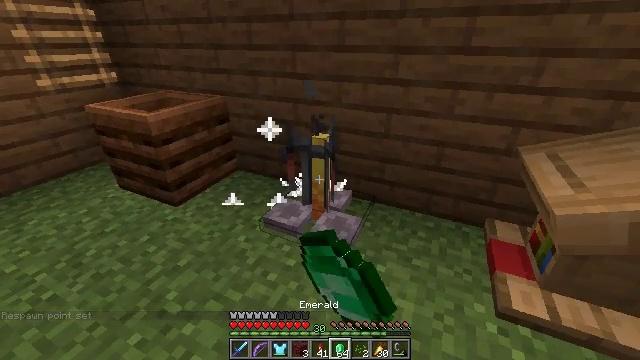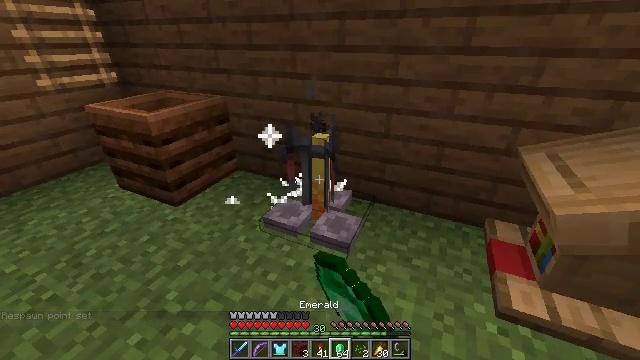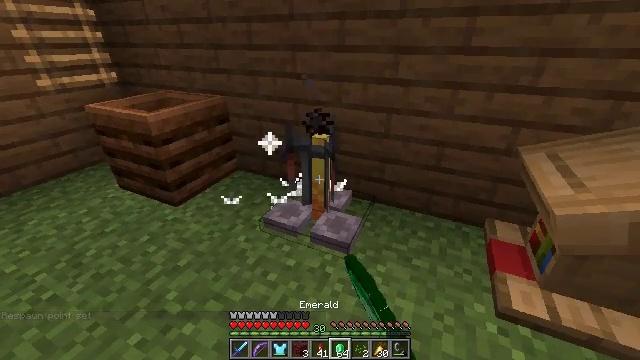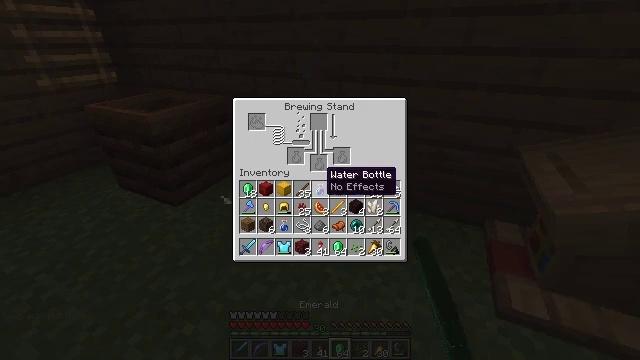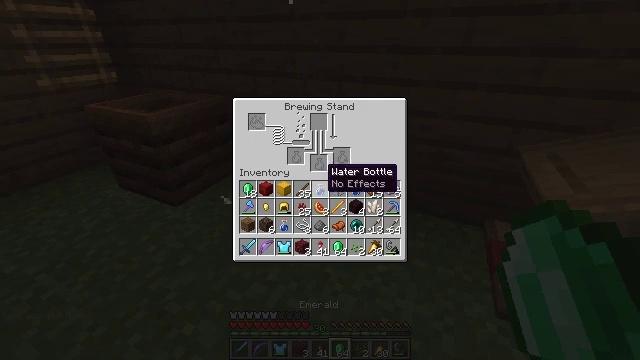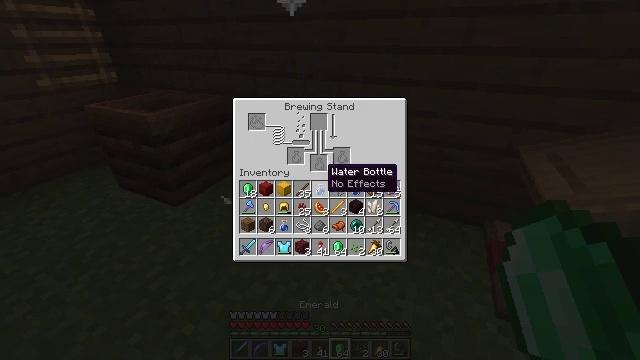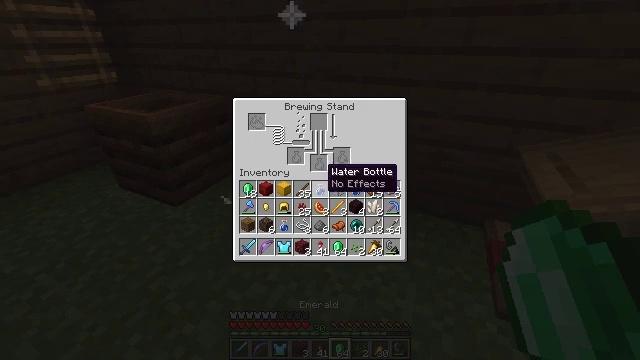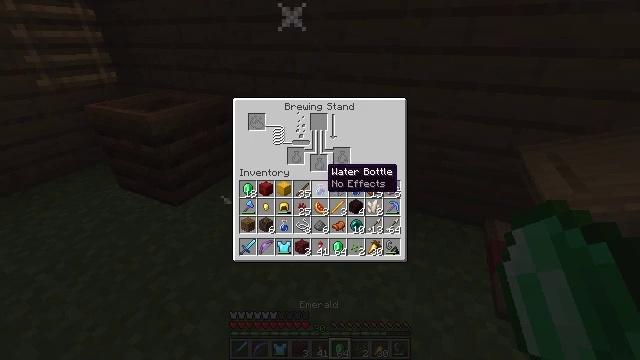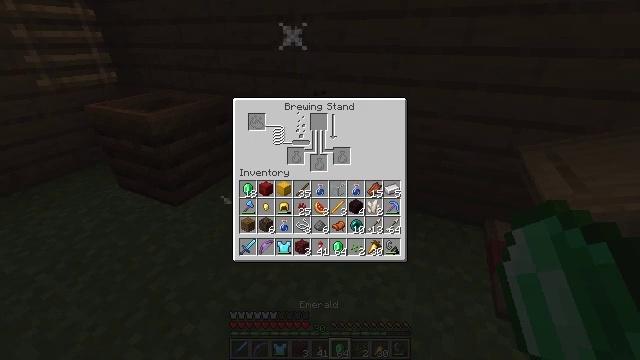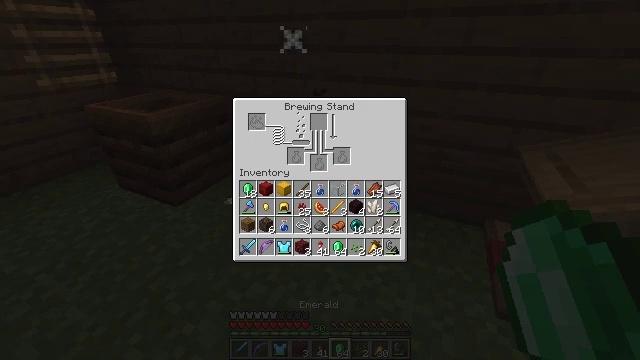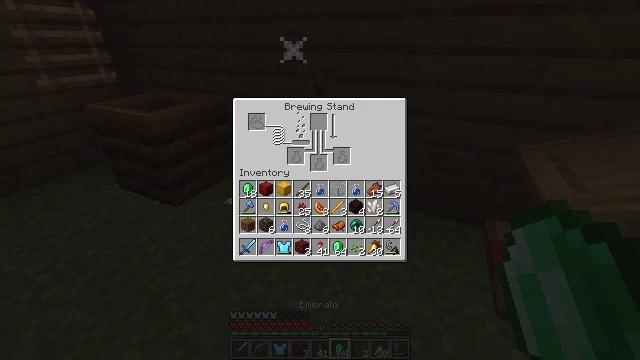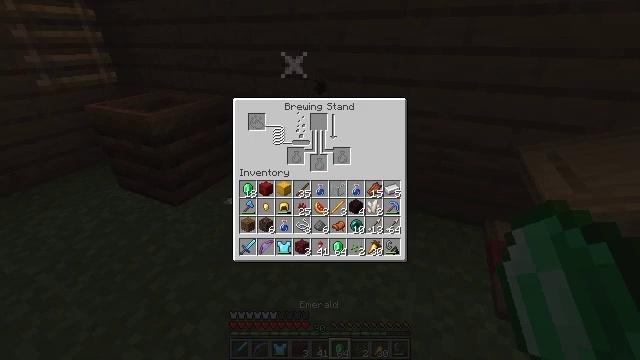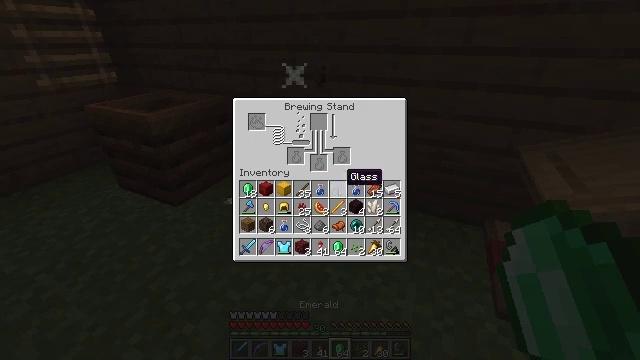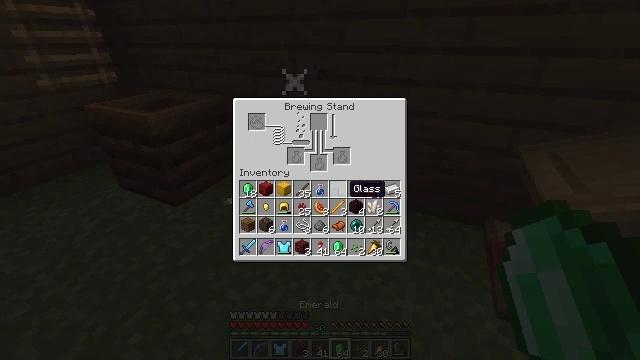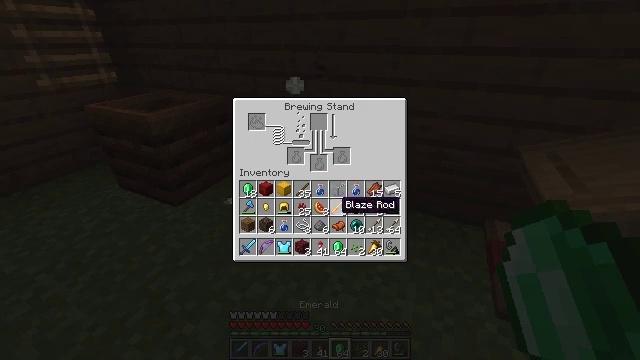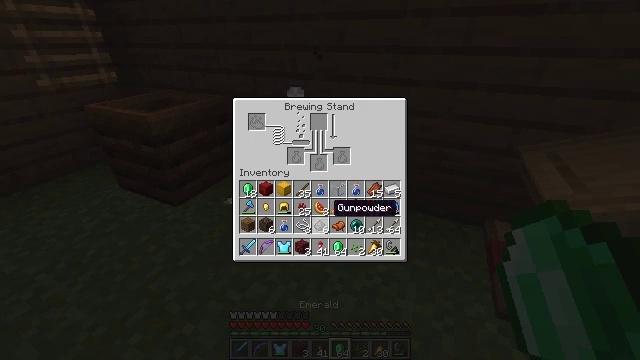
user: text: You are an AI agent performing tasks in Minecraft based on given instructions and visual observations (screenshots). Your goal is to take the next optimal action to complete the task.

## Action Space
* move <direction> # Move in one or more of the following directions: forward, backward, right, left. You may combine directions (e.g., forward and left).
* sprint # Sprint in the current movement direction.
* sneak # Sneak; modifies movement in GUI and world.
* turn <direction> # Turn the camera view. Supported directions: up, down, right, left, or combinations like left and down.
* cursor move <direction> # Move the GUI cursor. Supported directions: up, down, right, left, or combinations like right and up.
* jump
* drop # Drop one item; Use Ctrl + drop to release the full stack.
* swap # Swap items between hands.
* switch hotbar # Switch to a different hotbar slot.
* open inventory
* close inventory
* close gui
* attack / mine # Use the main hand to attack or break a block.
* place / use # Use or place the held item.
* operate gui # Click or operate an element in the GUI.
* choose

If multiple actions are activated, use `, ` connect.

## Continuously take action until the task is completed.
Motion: motion action
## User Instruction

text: Process blaze rods into blaze powder in the crafting area.
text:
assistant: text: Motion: no_op
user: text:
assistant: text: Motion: no_op
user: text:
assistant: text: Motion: open gui
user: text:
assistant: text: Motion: no_op
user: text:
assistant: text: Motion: no_op
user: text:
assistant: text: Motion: no_op
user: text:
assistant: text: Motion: no_op
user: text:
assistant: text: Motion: no_op
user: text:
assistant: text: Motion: no_op
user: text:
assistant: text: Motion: no_op
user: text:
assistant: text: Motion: sneak, cursor move right
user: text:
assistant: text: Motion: sneak, cursor move right
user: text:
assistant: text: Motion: sneak, cursor move down
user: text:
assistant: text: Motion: sneak, cursor move left and down
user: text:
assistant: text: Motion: sneak, cursor move left
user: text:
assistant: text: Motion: sneak
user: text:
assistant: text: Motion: sneak, cursor move up
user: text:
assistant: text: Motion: sneak, cursor move right and up
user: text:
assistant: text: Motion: sneak
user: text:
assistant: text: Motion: sneak, cursor move down
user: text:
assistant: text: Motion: sneak, cursor move down
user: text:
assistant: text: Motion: sneak
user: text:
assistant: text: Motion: sneak
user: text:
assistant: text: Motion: sneak
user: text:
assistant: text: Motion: sneak
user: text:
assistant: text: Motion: sneak, operate gui
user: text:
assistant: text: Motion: sneak, operate gui
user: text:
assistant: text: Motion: sneak
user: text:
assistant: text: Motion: sneak, cursor move right
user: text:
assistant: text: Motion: sneak